Interaction volume radius: 5 \u00c5
Interaction volume height: 10 \u00c5
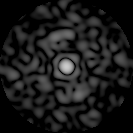
Disorder parameter: 0.8326